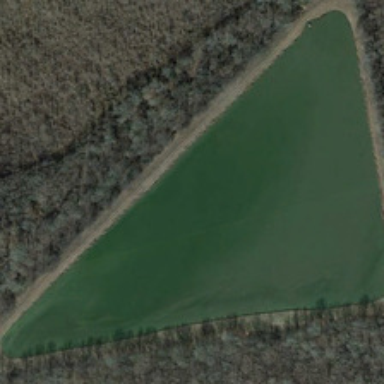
Many green trees are around a triangular green pond .